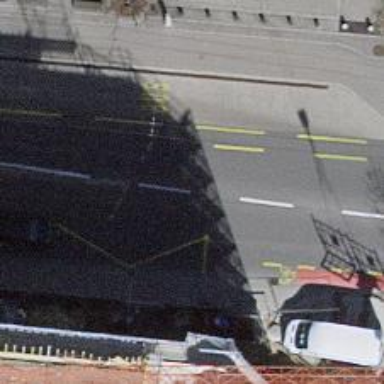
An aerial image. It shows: Tertiary road with asphalt surface and cycle lane. Trolley wires are present along the road.